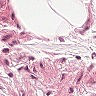
Metastatic tissue present: no